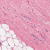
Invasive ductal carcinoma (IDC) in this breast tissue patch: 0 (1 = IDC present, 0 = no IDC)